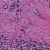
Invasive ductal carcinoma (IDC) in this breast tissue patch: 1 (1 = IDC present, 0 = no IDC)